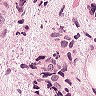
Metastatic tissue present: yes